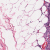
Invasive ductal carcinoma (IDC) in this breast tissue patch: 1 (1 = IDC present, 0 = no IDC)